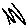
Label: zigzag